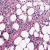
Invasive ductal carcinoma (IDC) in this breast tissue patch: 1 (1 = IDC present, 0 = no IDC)